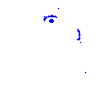
Particle: kaon